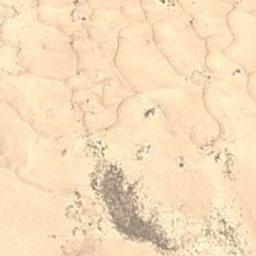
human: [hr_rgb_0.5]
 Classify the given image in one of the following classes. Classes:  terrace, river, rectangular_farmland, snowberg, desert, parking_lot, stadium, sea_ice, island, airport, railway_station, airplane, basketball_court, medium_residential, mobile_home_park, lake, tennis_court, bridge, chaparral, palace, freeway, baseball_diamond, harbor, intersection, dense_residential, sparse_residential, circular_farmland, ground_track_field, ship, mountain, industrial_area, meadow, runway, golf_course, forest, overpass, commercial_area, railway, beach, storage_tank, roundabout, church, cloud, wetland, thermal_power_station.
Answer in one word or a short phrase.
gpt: desert